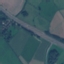
Land use / land cover: Highway